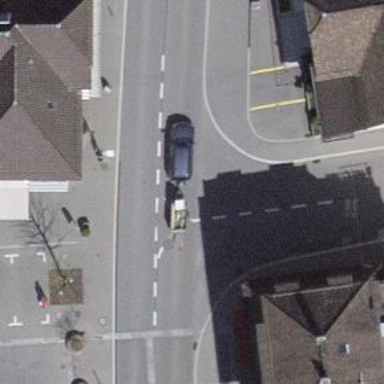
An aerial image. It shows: Sidewalk along the footway.